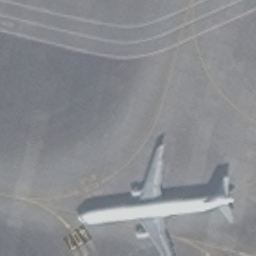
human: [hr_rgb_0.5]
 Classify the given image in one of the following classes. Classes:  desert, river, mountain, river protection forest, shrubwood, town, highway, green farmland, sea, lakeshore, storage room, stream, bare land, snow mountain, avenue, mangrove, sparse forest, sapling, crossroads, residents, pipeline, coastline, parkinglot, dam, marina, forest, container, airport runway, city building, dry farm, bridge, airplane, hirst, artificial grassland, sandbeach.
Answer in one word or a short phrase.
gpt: airplane